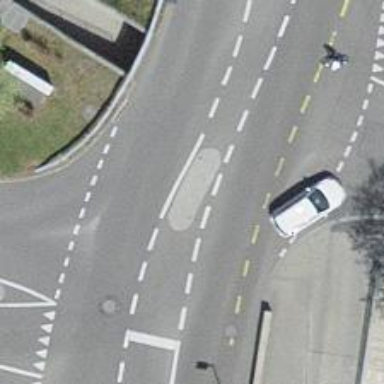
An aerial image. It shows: Secondary road with asphalt surface. It has designated cycle lane on the left side.